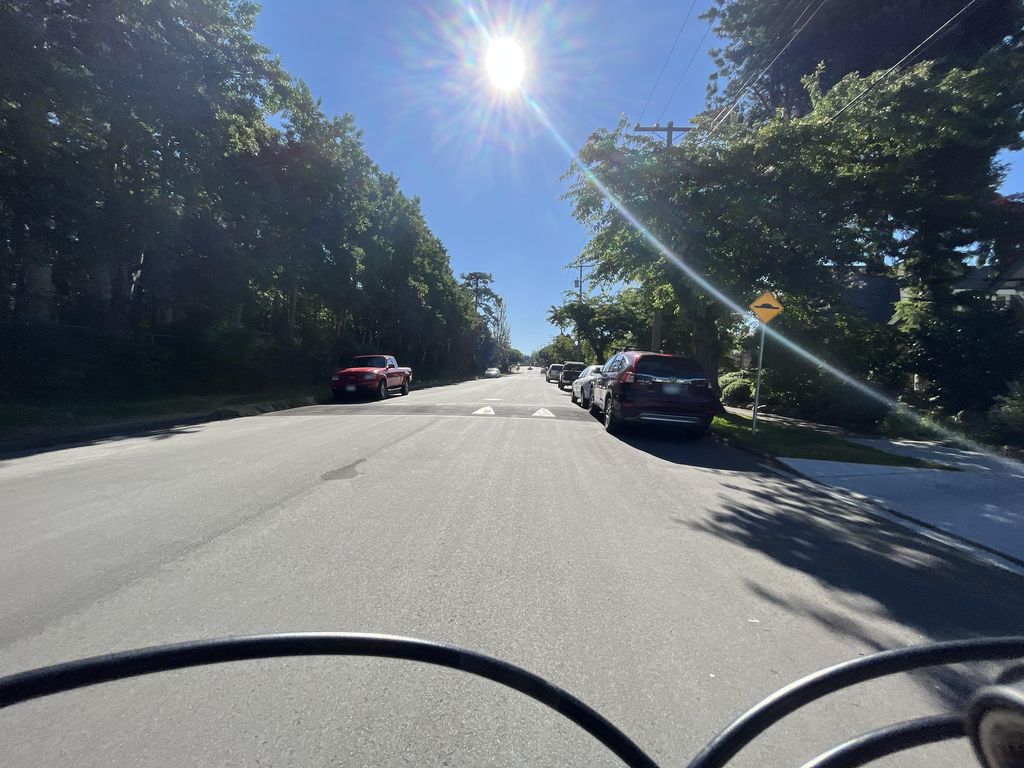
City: victoria